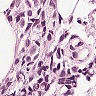
Metastatic tissue present: yes